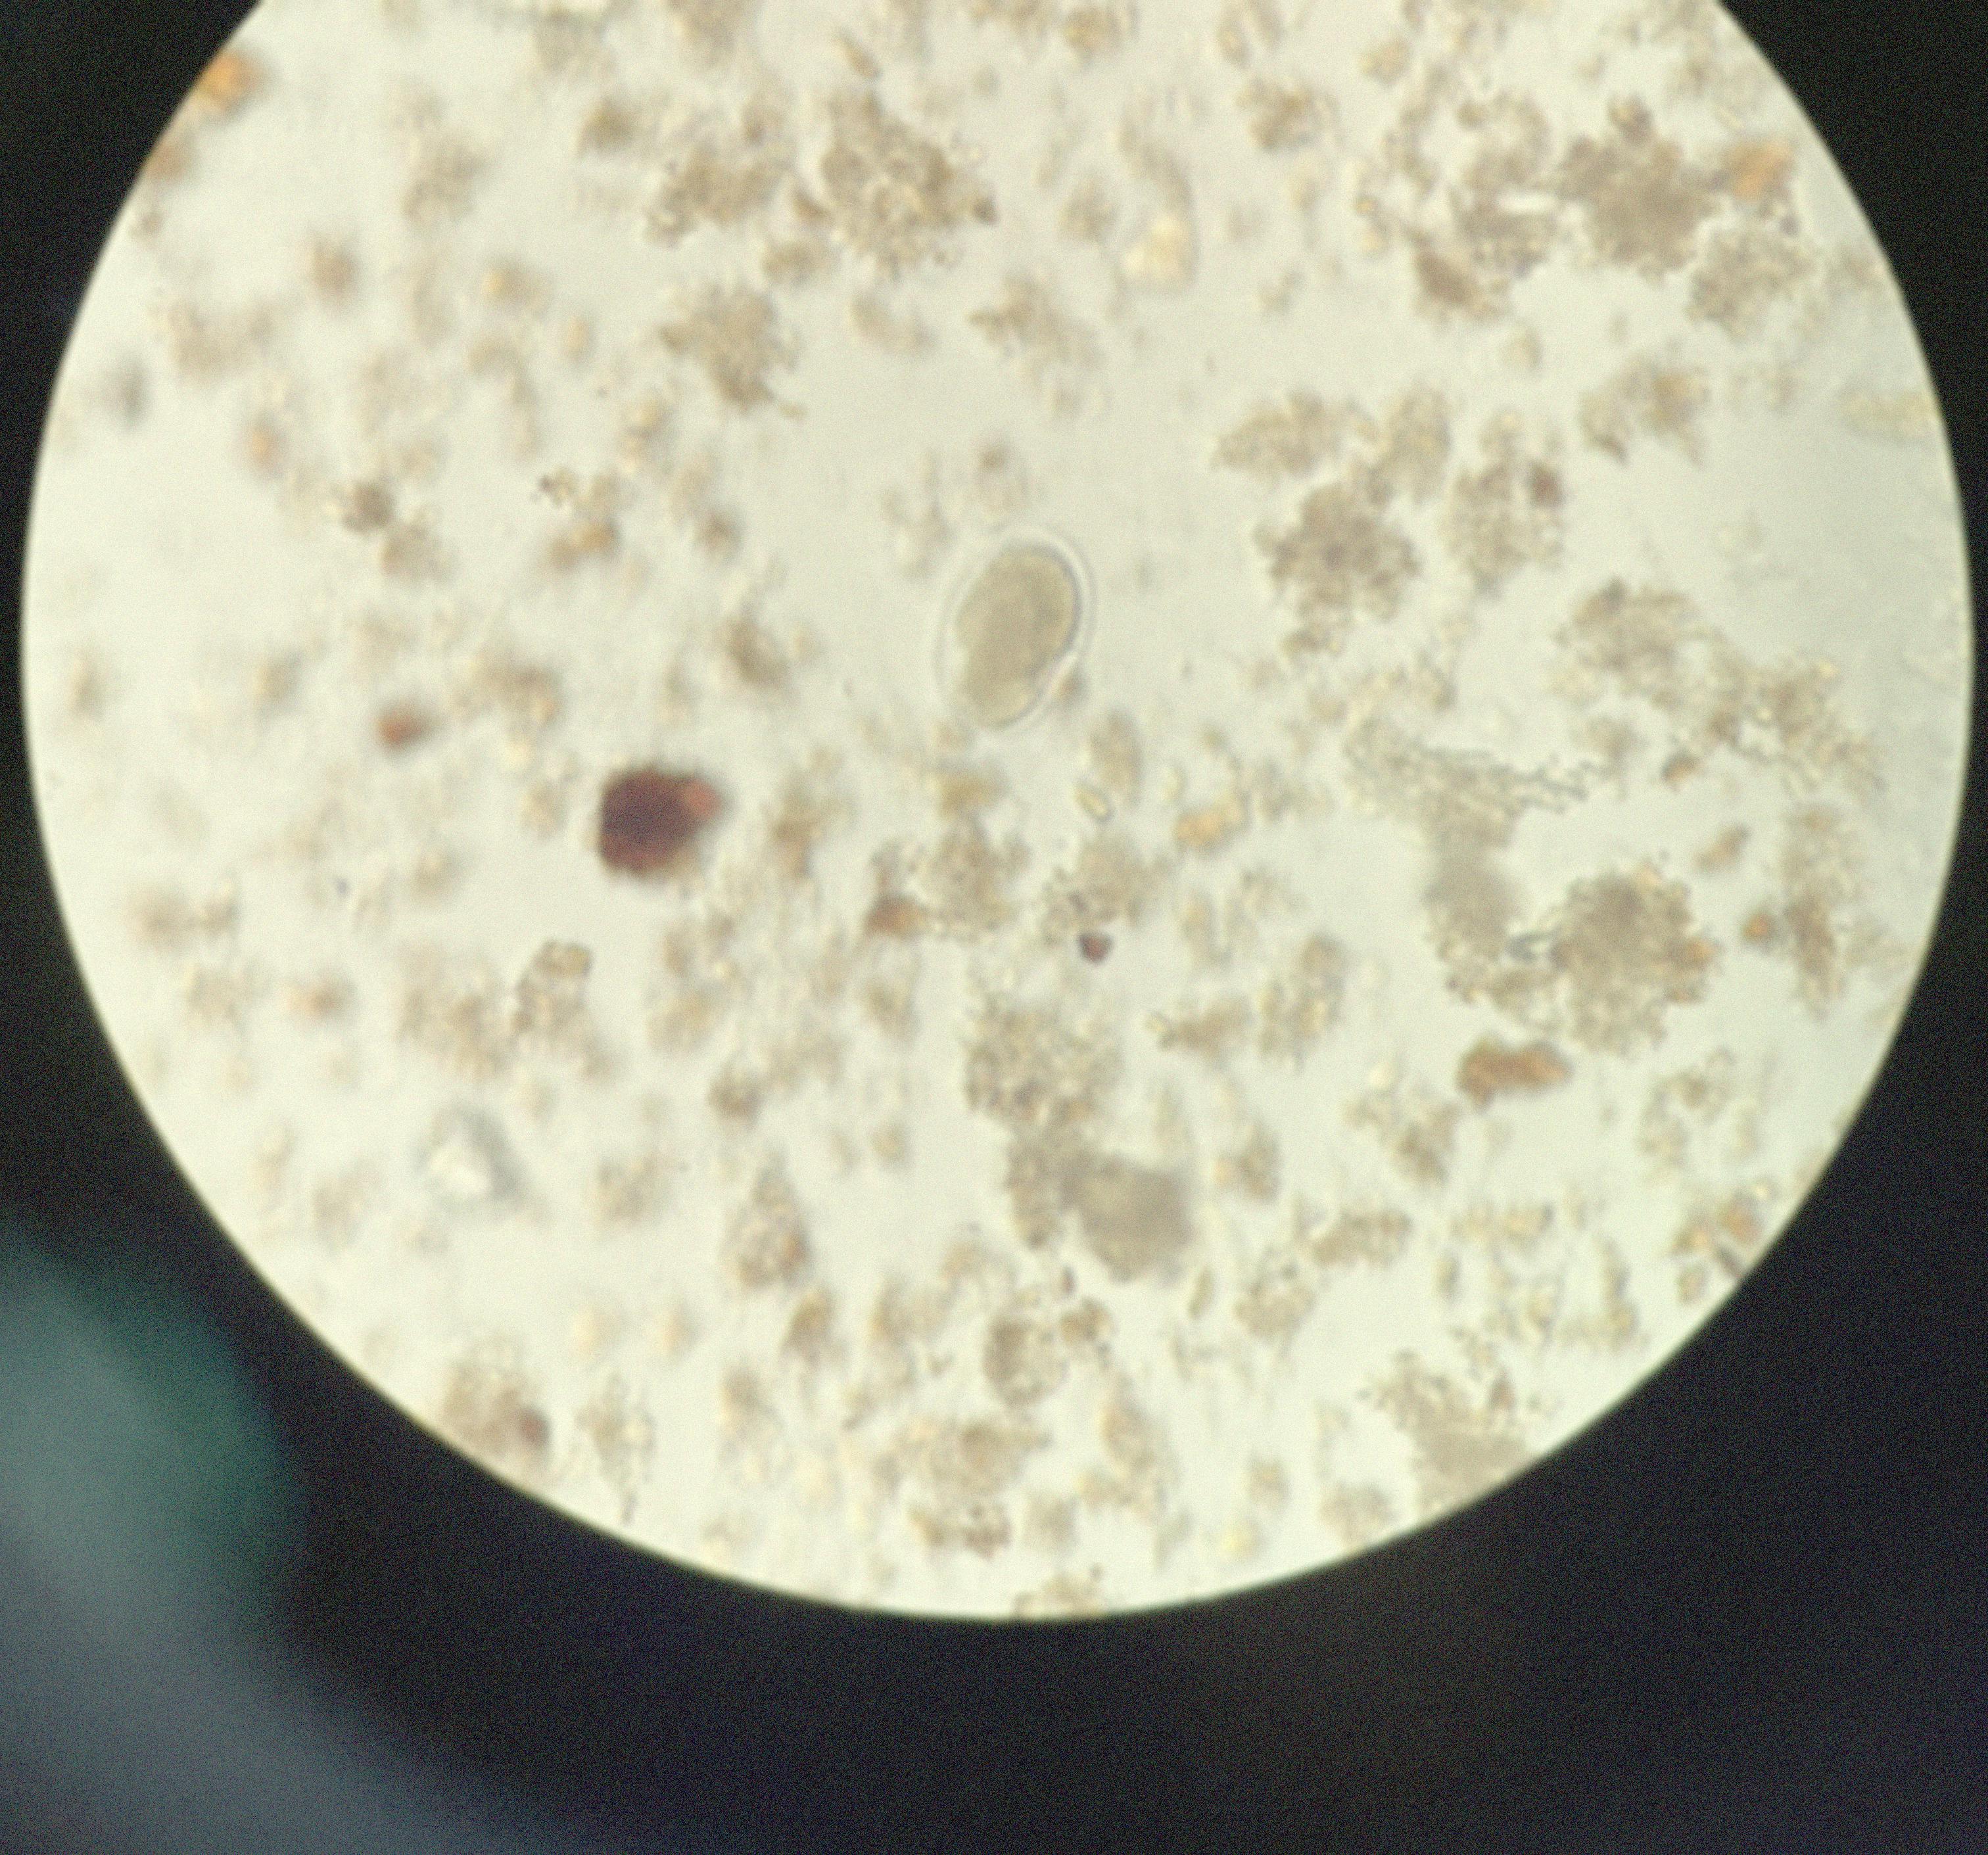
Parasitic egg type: Hookworm egg